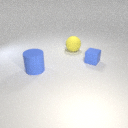
small blue rubber cube behind large blue rubber cylinder